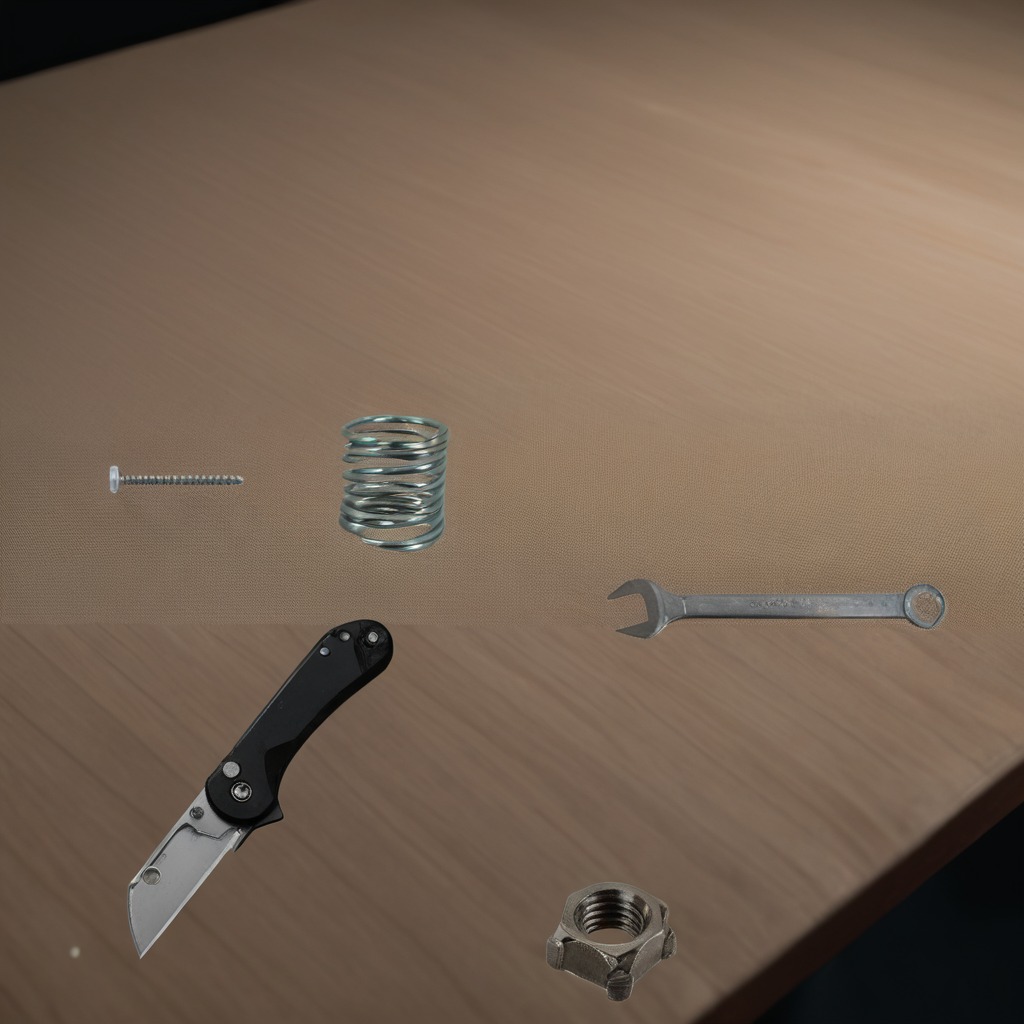
A utility knife, a metal machine screw, a coiled metal spring, a metal nut, and a wrench are lying on a wooden table inside a workshop at night.